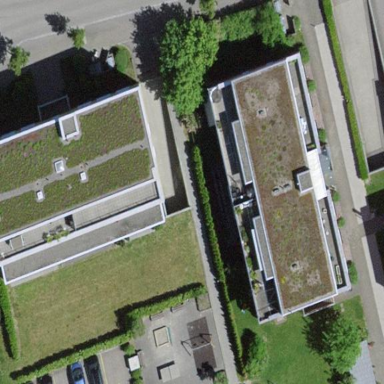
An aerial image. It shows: Flat-roofed apartment building.